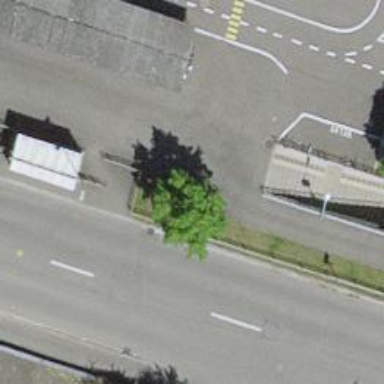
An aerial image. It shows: Footway.